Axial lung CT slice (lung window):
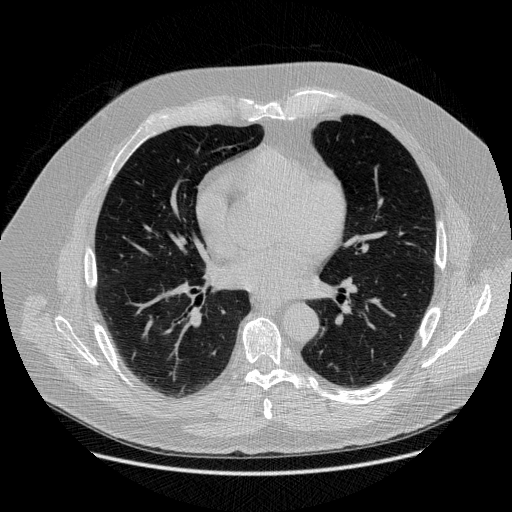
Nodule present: no